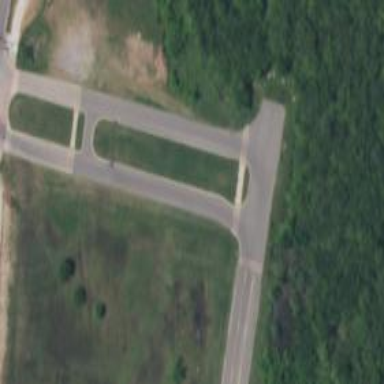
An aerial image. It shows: Uncontrolled road crossing.